Aerial crown-view tile of a tropical tree (Barro Colorado Island, Panama), acquired 20250818:
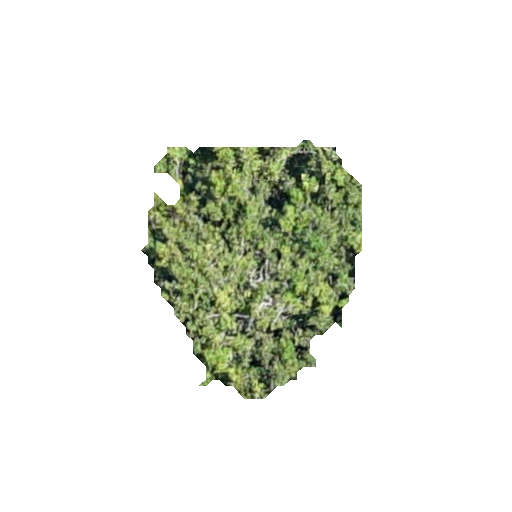
Species: Protium panamense
GBIF accepted scientific name: Protium panamense
Crown area: 58.788 m²